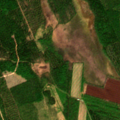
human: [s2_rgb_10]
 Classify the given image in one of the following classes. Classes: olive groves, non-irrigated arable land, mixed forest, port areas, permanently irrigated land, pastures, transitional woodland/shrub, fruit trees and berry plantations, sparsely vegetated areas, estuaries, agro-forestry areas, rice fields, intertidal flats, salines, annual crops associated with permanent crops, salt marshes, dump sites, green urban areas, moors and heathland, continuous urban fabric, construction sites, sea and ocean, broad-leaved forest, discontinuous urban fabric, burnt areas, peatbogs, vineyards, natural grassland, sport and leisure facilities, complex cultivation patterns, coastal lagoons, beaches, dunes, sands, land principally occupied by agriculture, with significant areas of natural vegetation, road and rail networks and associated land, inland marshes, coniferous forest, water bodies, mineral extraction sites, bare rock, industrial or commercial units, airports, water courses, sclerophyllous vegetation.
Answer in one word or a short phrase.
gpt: mixed forest, transitional woodland/shrub, peatbogs